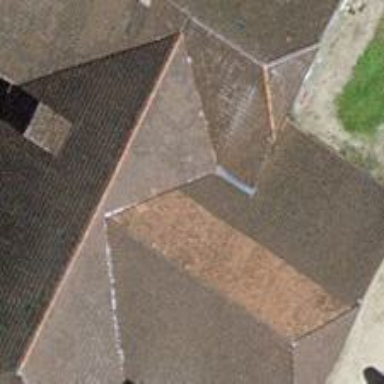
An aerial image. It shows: Farm building.